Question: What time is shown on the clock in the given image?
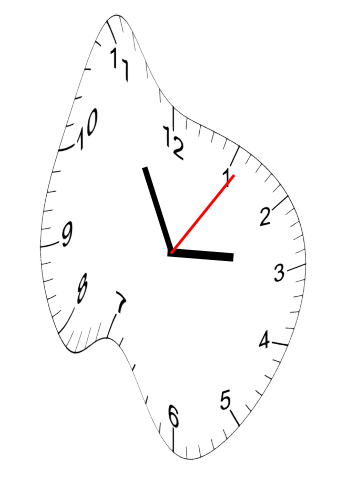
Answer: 02:55:06